Aerial crown-view tile of a tropical tree (Barro Colorado Island, Panama), acquired 20240611:
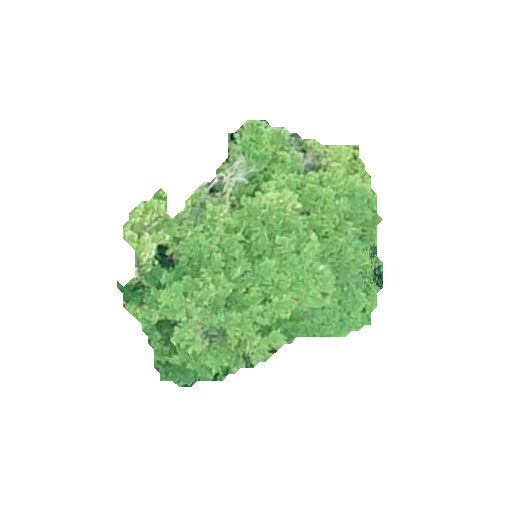
Species: Terminalia amazonia
GBIF accepted scientific name: Terminalia amazonica
Crown area: 74.135 m²